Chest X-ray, PA view. Patient: 45 years old, sex M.
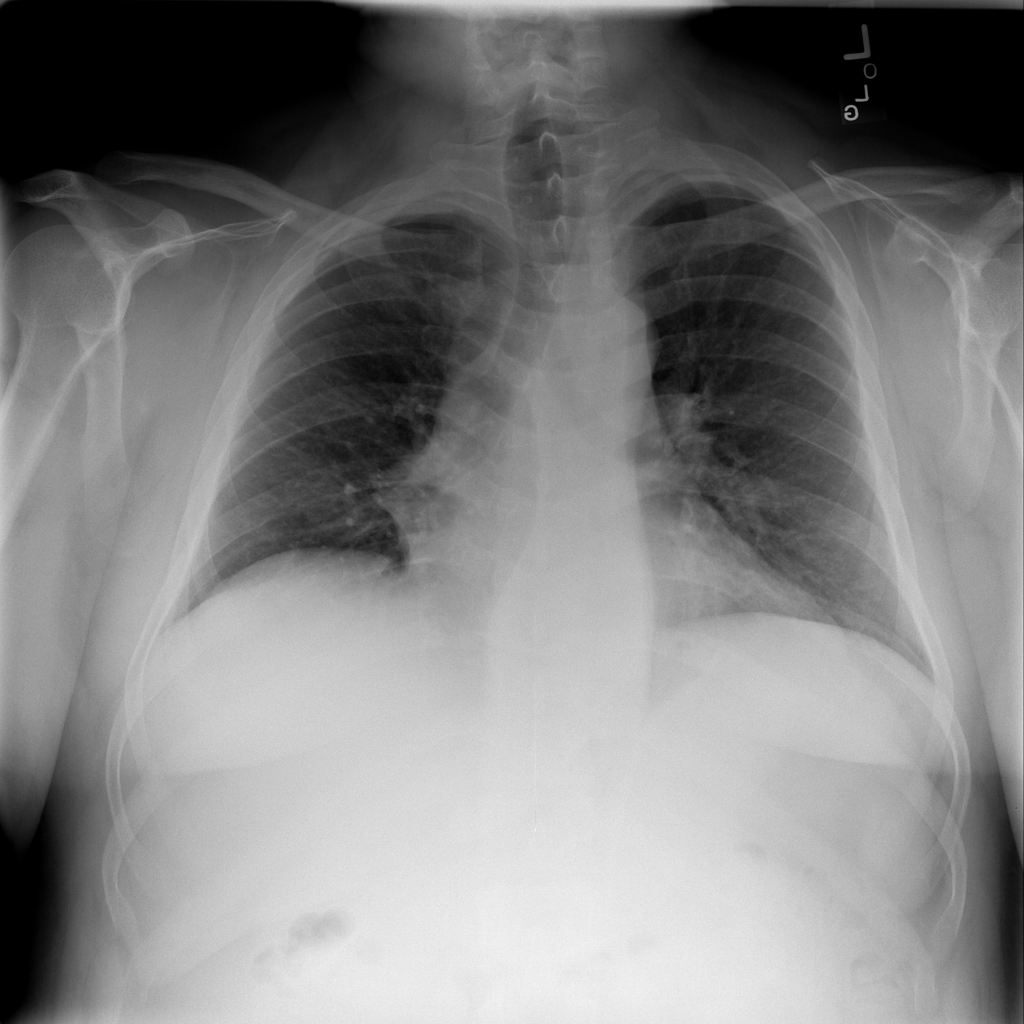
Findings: No Finding